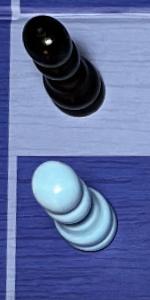
Label: Pawn_White